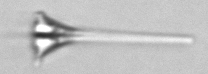
Label: Asterionellopsis_glacialis